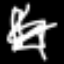
Label: chair